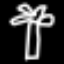
Label: palm tree